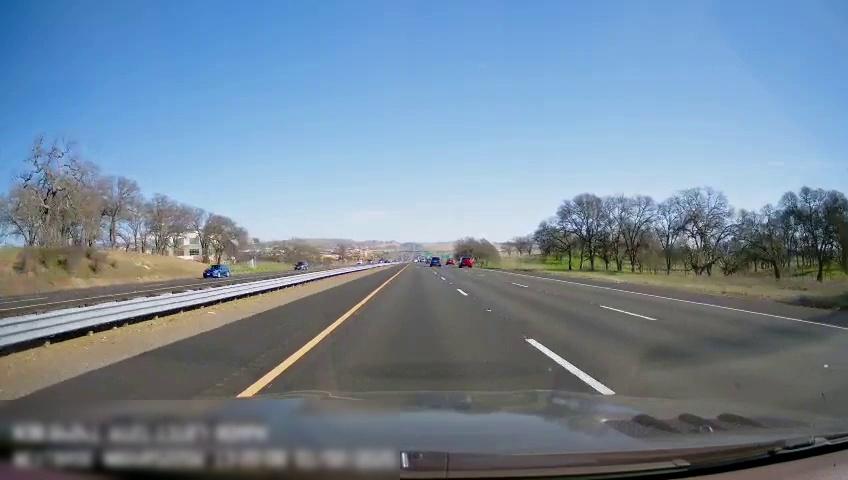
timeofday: Day
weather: Sunny
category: Drivable Space
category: Drivable Space
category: Vehicles | Car
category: Vehicles | SUV
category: Vehicles | Car
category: Vehicles | Car
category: Lanes | Opposite Lane
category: Lanes | Opposite Lane
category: Lanes | Current Lane
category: Lanes | Current Lane
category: Lanes | Alternate Lane
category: Lanes | Alternate Lane